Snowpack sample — Loveland Pass, Silver Plume, Colorado, USA (1/12/25, 11:40 AM MST)
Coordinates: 39.66, -105.88
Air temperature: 7 °F
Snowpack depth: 140 cm
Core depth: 10 cm
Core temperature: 41 °F
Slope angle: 11°, slope face: 30°
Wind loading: high
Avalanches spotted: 2
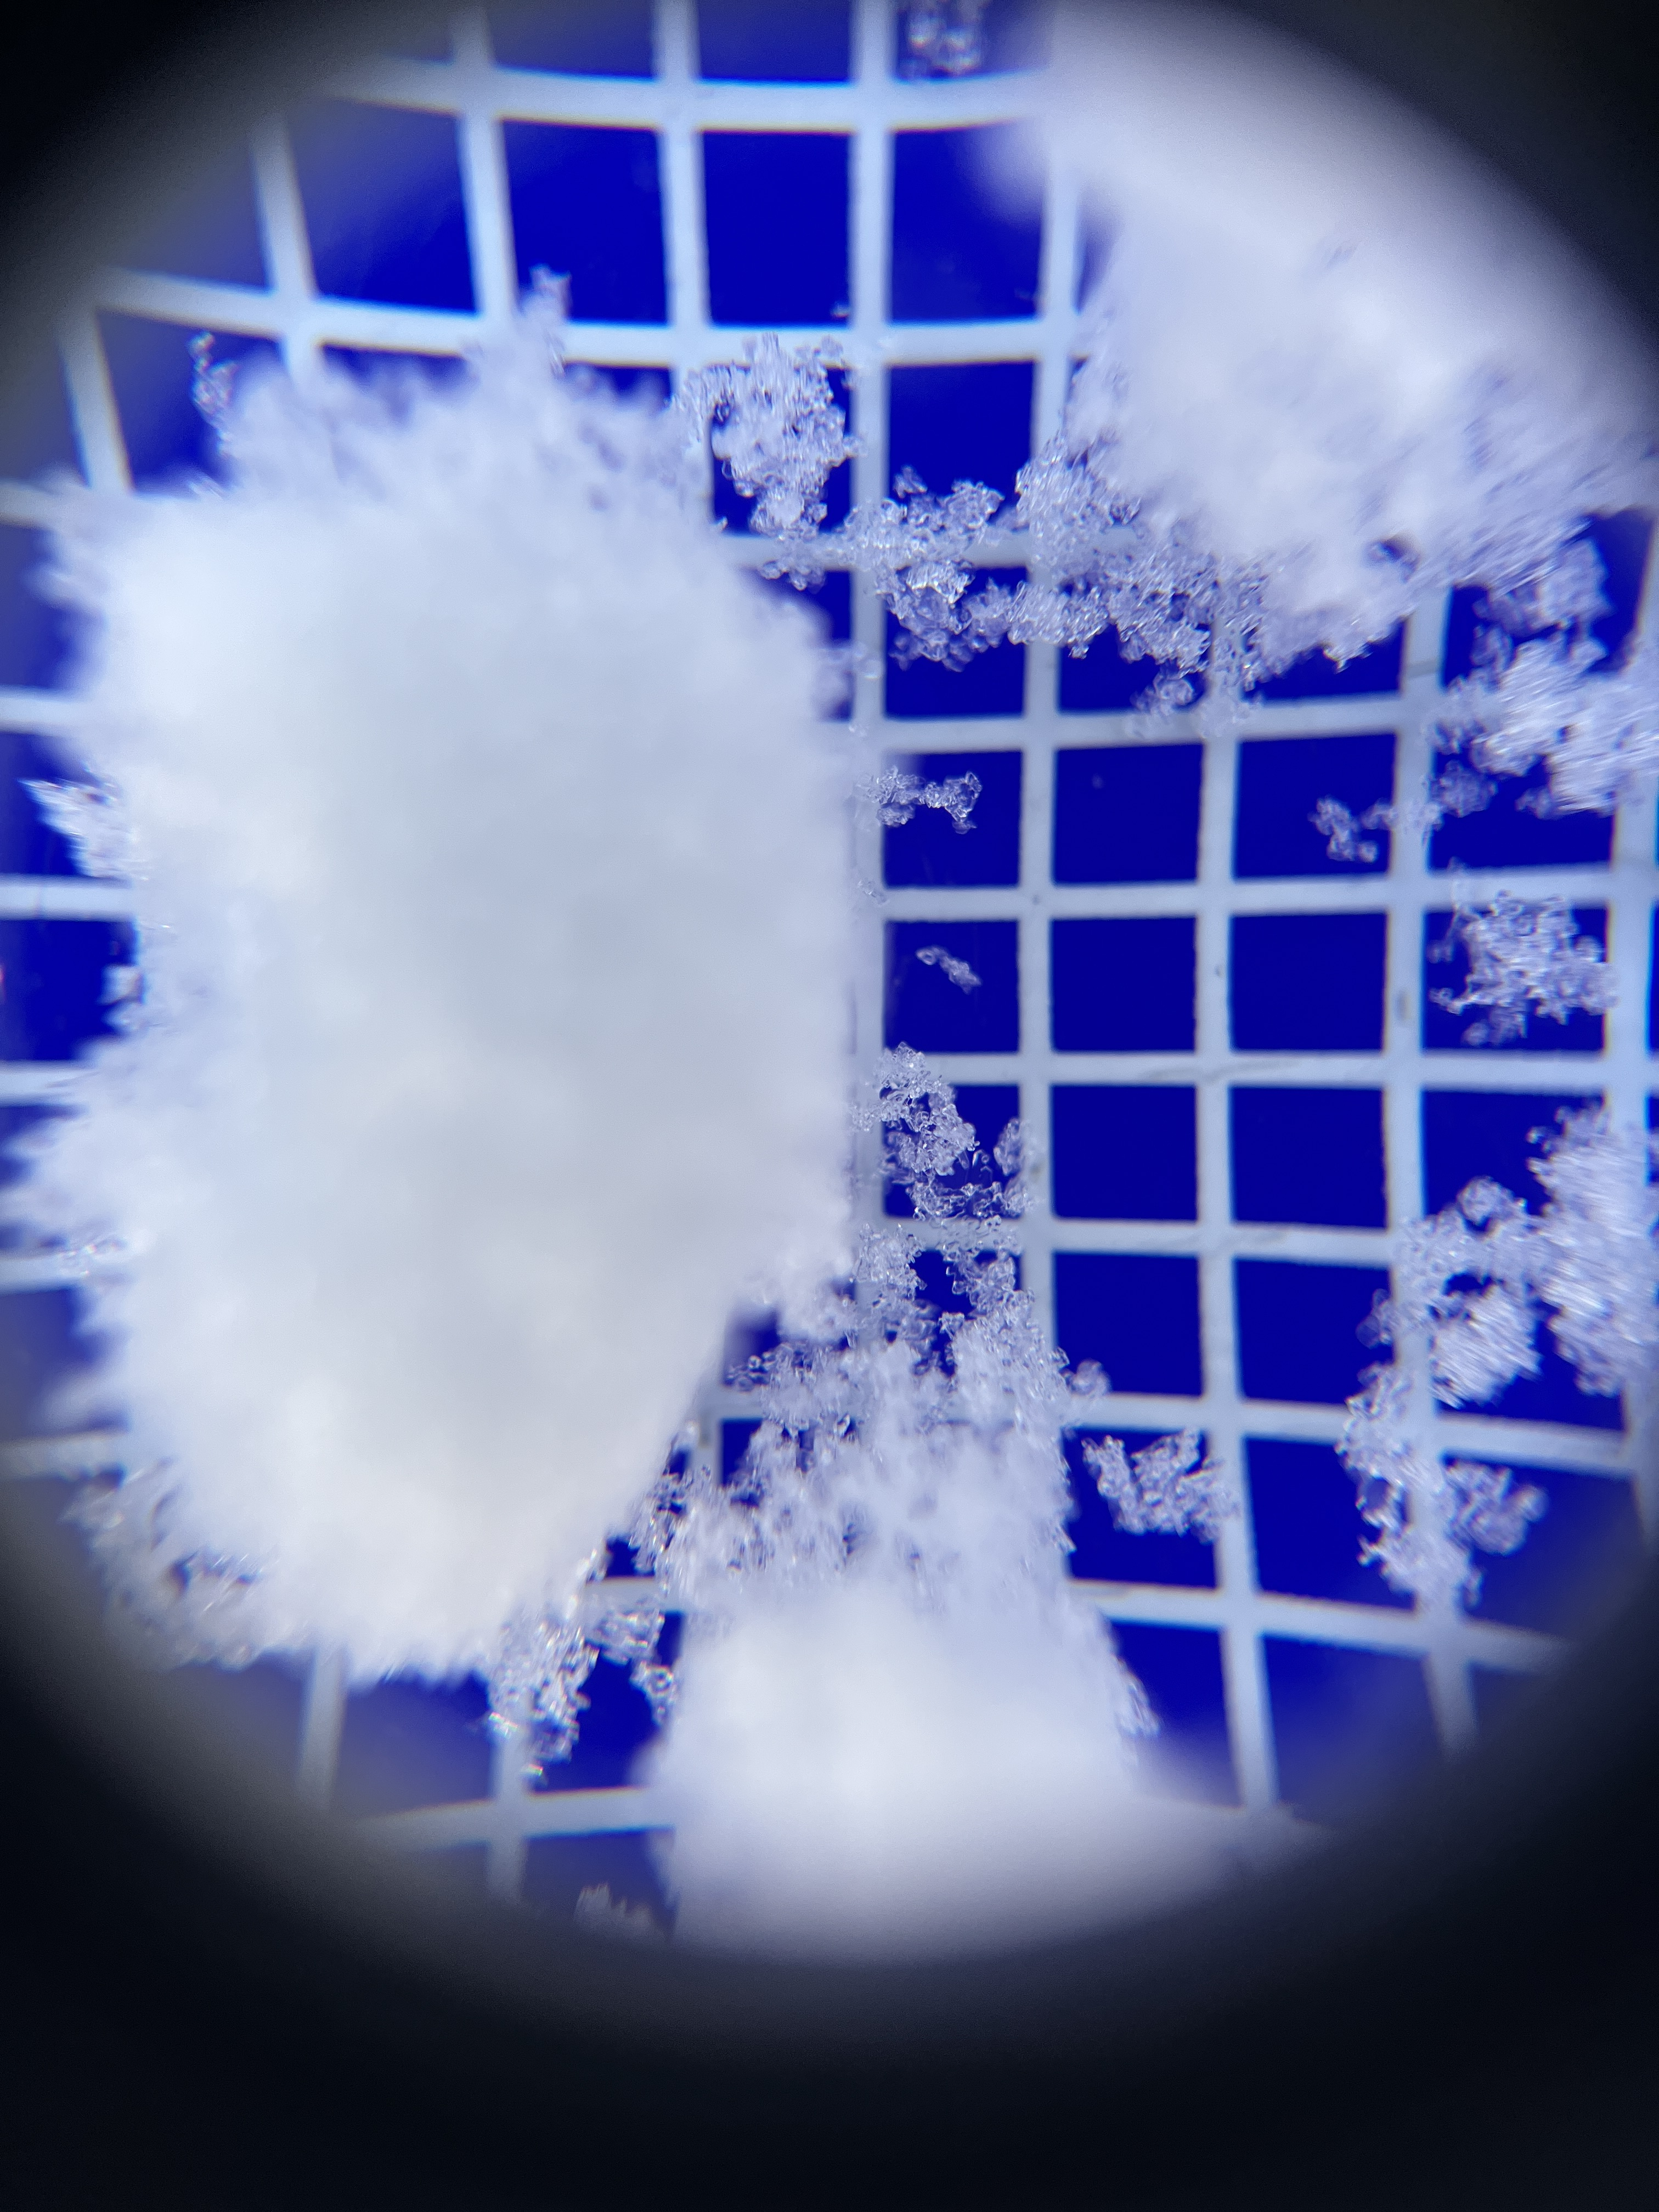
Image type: magnified_profile
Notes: Pilot using slightly modified coring method that took too large segment for snow profile picturing, advised not to use in higher level models. Two avalanche on south face nearby, partially cloudy with light snow in the last 24 hours. Lots of wind loading on eastern features.